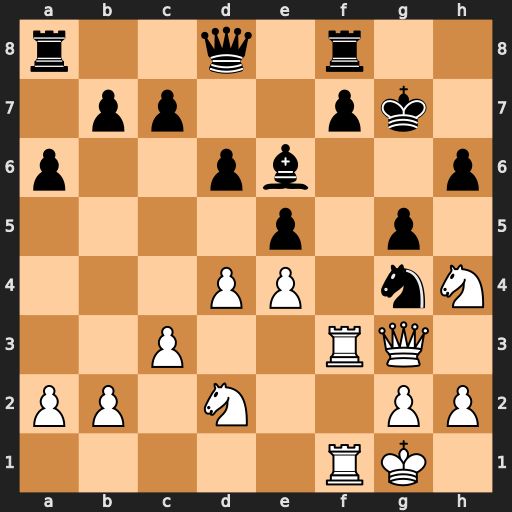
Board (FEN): r2q1r2/1pp2pk1/p2pb2p/4p1p1/3PP1nN/2P2RQ1/PP1N2PP/5RK1
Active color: w
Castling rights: -
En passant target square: -
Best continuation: Nf5+ Bxf5 Rxf5